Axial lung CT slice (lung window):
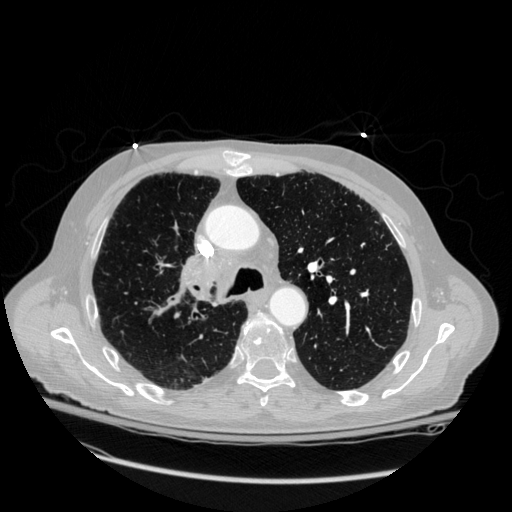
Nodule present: no